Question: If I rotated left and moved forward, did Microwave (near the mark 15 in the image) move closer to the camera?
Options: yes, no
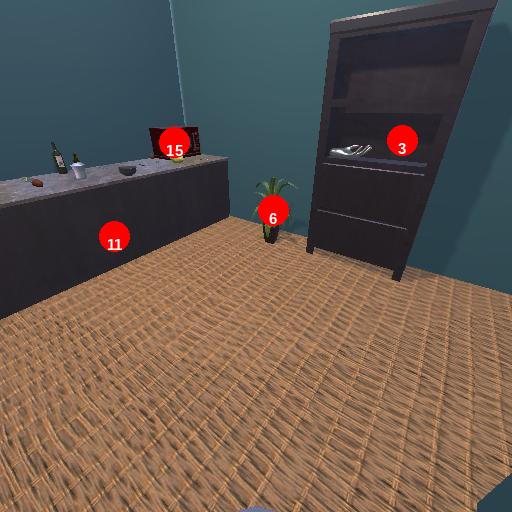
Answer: yes